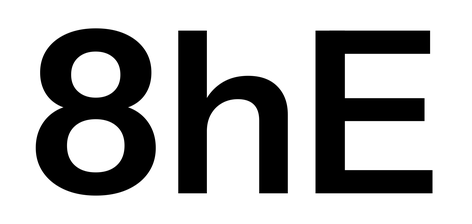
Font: InstrumentSans_SemiBold